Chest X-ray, AP view. Patient: 31 years old, sex M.
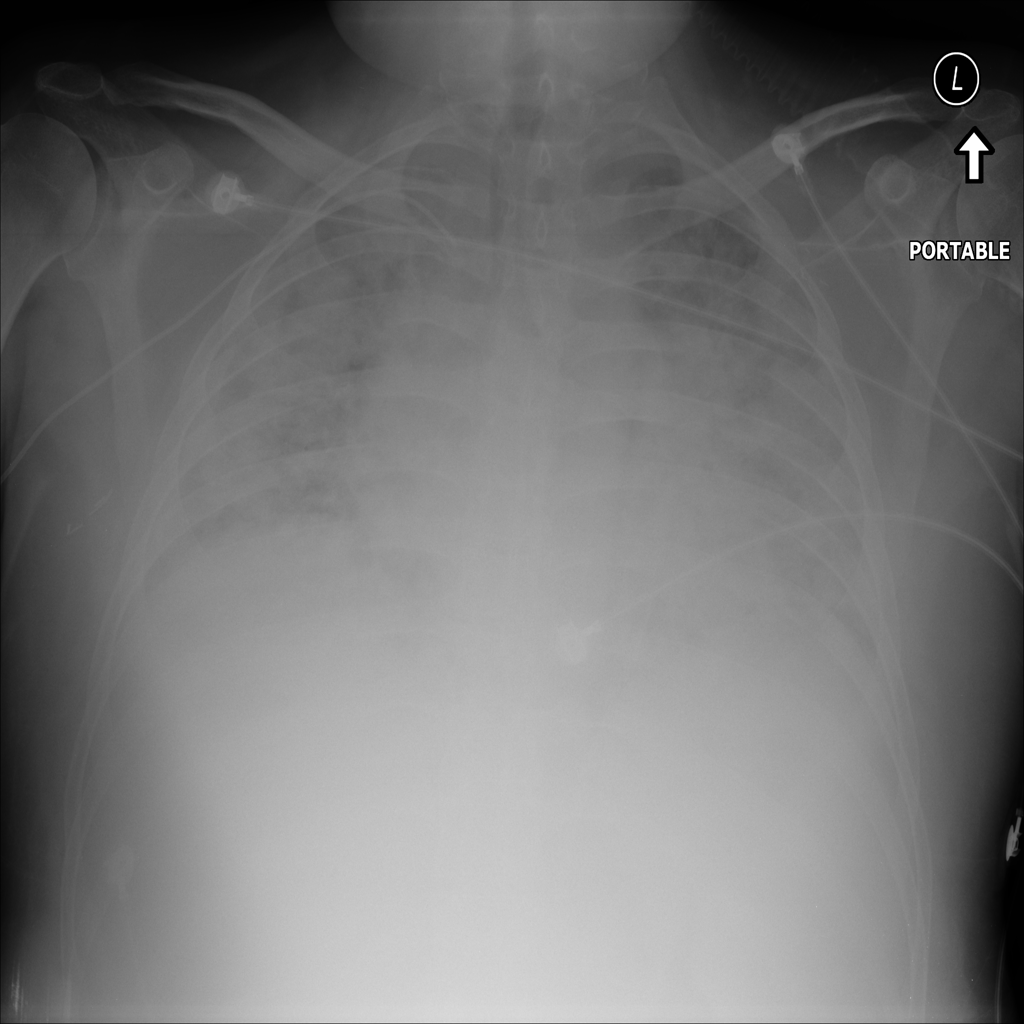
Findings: No Finding